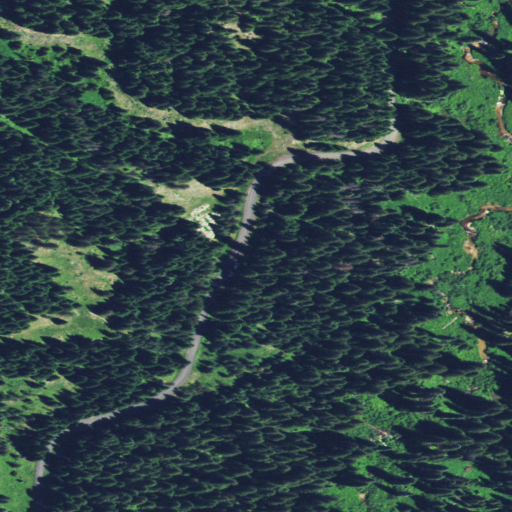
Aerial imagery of valley in Idaho named Winter Draw containing evergreen forest and woody wetlands